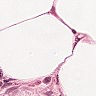
Metastatic tissue present: no